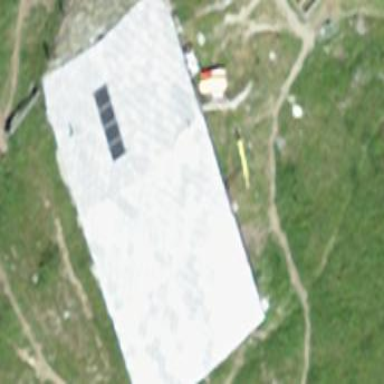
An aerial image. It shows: Stable building.